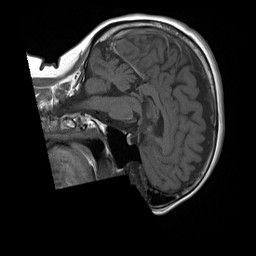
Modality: T1w
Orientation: sagittal
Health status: ill
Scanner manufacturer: siemens
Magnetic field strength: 1.5 T
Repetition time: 0.477 s
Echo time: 0.0082 s